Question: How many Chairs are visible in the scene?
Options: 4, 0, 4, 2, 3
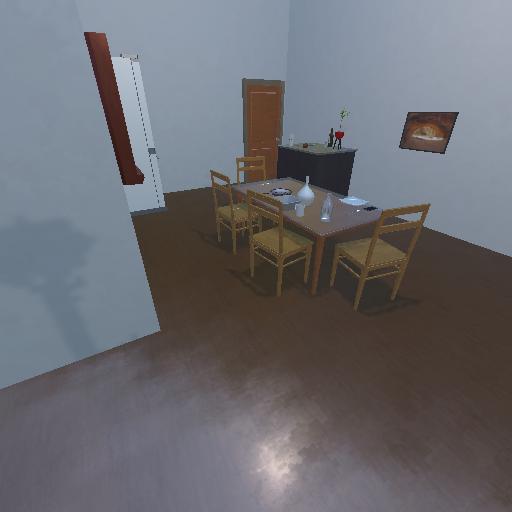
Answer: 4